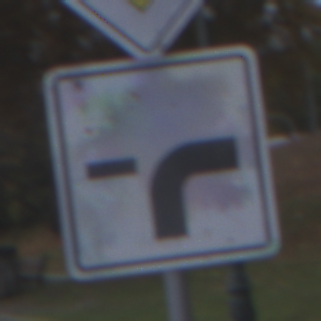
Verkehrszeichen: VerlaufVorfahrtsstrasse9
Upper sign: Vorfahrtsstrasse
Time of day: MorningAfternoon
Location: Outdoor (Urban)
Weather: Overcast
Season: NotSpecified
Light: Natural